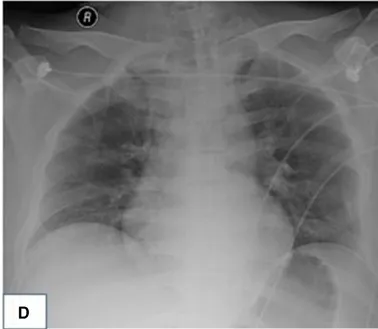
Dynamic changes of the patient's chest x-ray examination. (D) The patient's pneumonia had been cured by September 6, 2021.
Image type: radiology (x_ray)